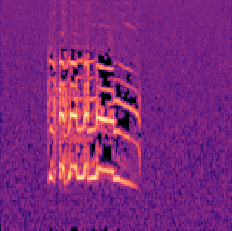
Sound class: Rooster